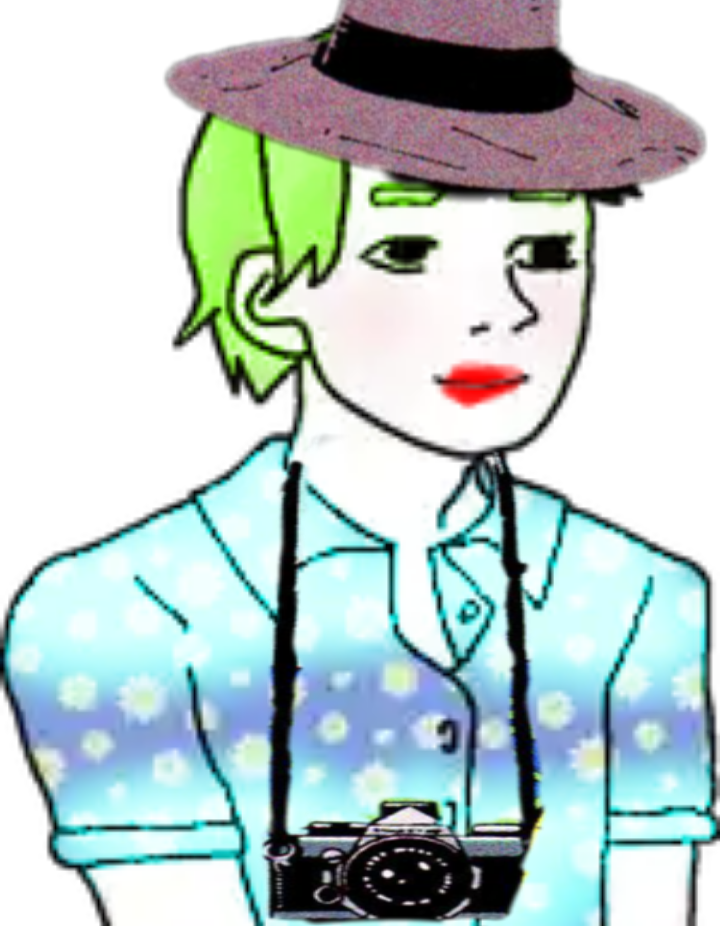
Label: 5_Trad_Boywife